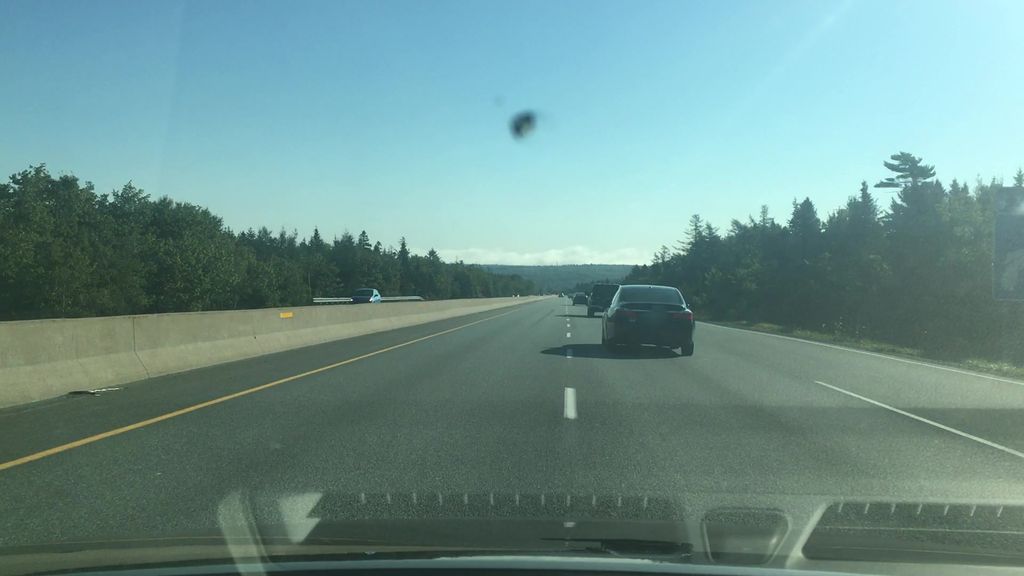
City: halifax